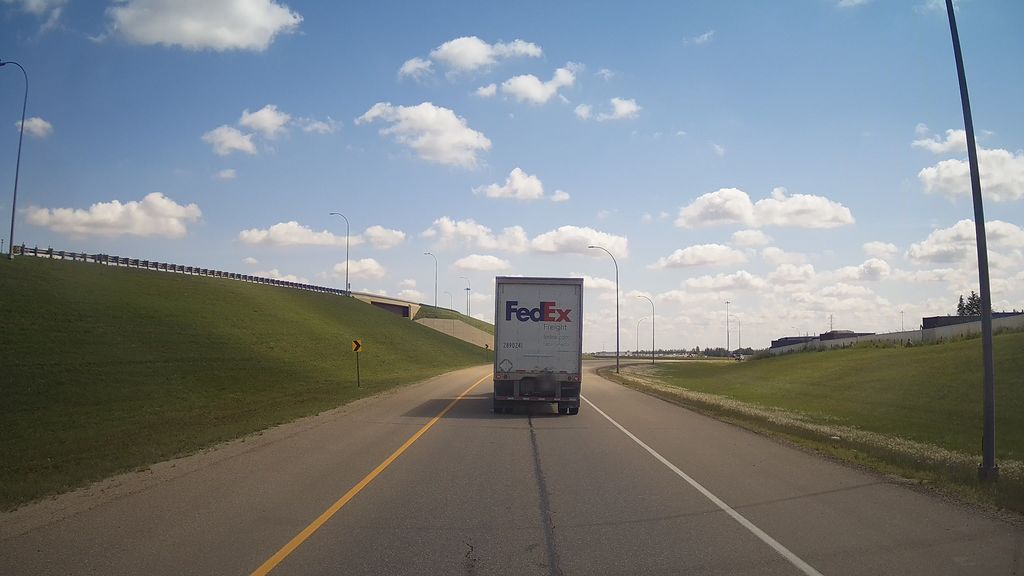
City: edmonton